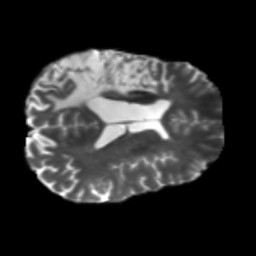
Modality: T2w
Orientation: axial
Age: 43
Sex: male
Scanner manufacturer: siemens
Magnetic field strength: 3 T
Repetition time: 5.47 s
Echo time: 0.0854 s